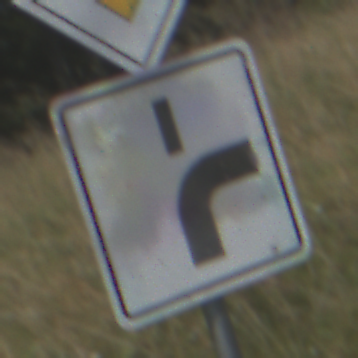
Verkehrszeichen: VerlaufVorfahrtsstrasse8
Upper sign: Vorfahrtsstrasse
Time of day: Midday
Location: Outdoor (Nature)
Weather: Clear
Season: NotSpecified
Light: Natural